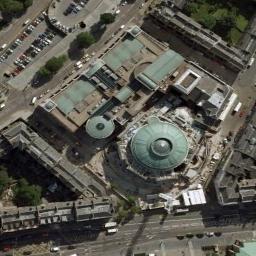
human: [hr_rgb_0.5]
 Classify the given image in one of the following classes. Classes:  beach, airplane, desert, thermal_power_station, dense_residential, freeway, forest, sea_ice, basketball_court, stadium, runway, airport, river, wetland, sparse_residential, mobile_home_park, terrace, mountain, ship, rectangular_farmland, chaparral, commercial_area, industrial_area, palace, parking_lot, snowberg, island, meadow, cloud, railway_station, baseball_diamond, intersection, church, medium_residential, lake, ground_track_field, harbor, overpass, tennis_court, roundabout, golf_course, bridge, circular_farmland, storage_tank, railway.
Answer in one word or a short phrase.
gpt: church